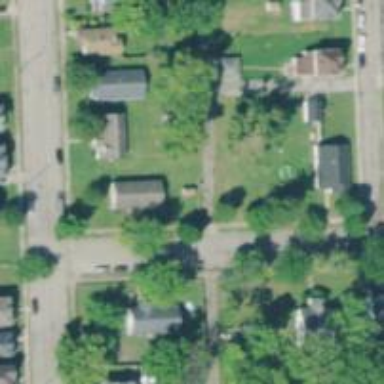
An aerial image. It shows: Alley classified as service road.